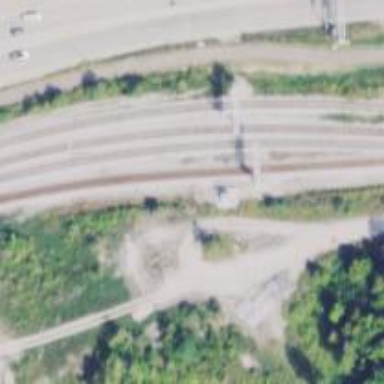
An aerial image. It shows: Railway signal.